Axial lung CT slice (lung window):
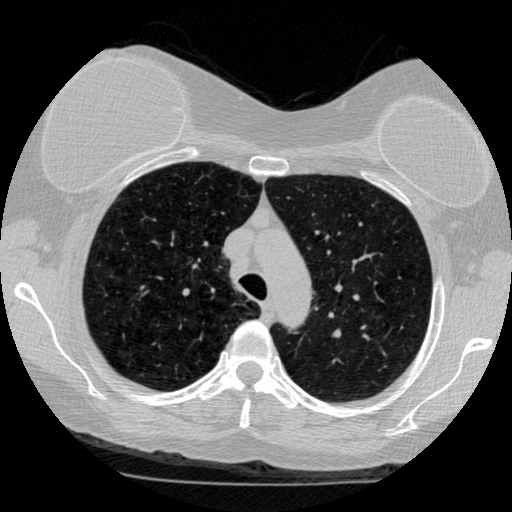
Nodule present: no